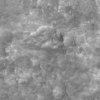
Label: not_dusty